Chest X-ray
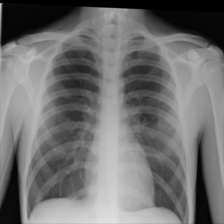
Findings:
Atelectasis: negative
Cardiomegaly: negative
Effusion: negative
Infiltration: negative
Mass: negative
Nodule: negative
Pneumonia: negative
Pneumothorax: negative
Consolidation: negative
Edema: negative
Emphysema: negative
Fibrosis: negative
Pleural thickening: negative
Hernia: negative